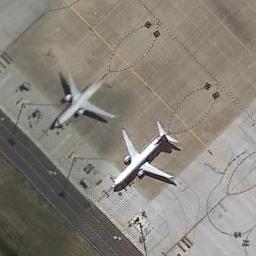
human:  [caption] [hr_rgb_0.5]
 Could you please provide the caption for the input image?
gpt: Two adjacent planes parked on the airport and the lawn beside .

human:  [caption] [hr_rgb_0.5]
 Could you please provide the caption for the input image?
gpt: There are two planes of different sizes on a clearing, With a runway next to the plane .

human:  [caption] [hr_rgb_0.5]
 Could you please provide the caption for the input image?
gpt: Two white planes parked in the open space by the runway .

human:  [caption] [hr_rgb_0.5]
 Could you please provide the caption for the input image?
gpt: Two airplanes are parked on the runway beside the grass .

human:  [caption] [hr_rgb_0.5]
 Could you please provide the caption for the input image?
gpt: Two planes are in the parking lot next to the grass .